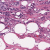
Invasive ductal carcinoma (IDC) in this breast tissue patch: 1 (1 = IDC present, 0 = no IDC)